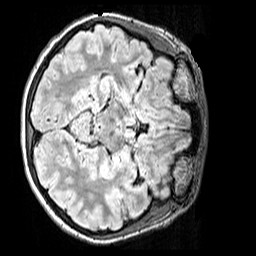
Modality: FLAIR
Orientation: axial
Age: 9
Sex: female
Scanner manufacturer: siemens
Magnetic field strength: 3 T
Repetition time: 5 s
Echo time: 0.388 s